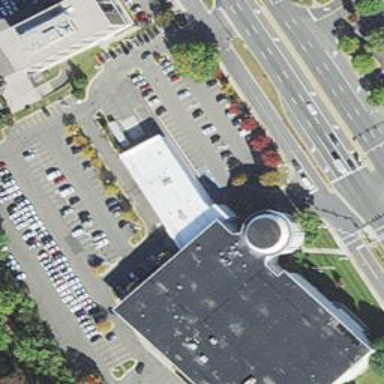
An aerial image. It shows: Retail building housing department store.